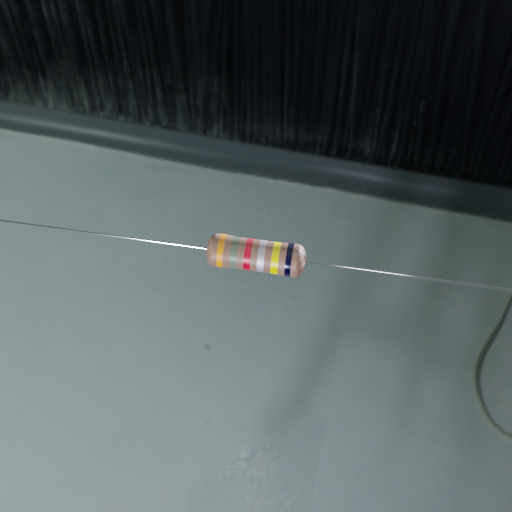
Resistor colour bands (in order): orange, gray, red, silver, yellow, black